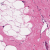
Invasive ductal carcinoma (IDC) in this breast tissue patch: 0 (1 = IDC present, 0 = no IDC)